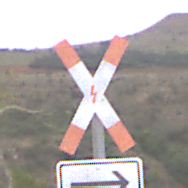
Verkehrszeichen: Andreaskreuz
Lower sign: RichtungsangabeDurchPfeile4
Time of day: Midday
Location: Outdoor (Nature)
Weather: Overcast
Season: NotSpecified
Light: Natural